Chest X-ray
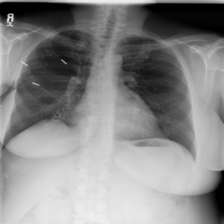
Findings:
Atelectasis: negative
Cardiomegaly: negative
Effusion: negative
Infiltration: negative
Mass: negative
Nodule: negative
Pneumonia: negative
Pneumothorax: negative
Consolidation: negative
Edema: negative
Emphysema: negative
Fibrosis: negative
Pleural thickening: negative
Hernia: negative